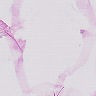
Metastatic tissue present: no